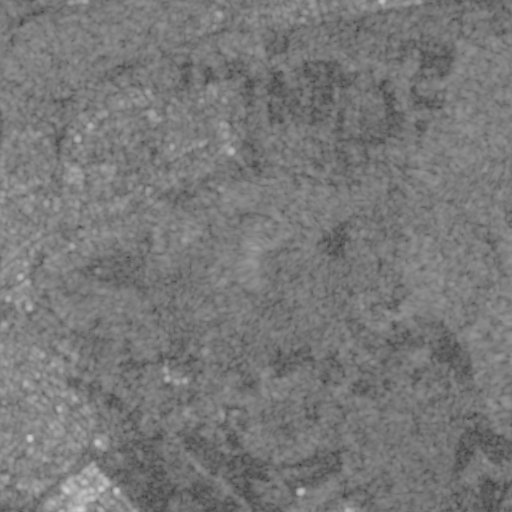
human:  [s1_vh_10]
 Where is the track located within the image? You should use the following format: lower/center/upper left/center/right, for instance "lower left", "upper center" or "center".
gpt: The track is located in the lower left of the image.
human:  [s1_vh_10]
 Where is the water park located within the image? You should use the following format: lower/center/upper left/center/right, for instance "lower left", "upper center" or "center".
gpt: The water park is located in the lower left of the image.
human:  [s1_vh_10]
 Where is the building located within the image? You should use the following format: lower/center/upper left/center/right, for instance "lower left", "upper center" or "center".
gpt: There is no building in the image.

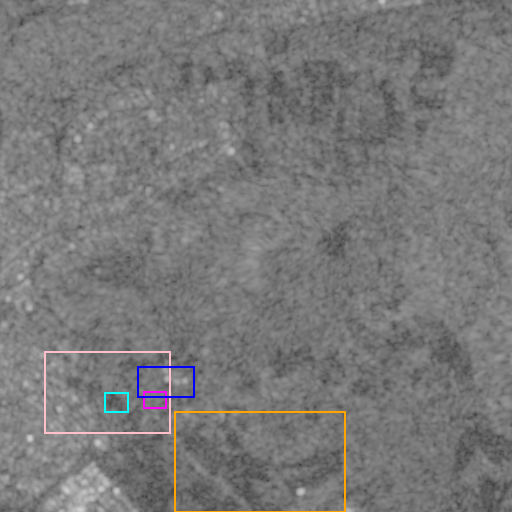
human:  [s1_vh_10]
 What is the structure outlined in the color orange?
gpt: The structure outlined in orange is a crop field.
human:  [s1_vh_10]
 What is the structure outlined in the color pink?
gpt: The structure outlined in pink is a park.
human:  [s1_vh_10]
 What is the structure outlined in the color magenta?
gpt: The structure outlined in magenta is a parking lot.
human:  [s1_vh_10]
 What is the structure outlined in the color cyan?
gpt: The structure outlined in cyan is a track.
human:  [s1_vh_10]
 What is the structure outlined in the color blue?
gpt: The structure outlined in blue is a water park.
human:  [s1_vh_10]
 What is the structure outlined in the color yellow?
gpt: There is no yellow outline.